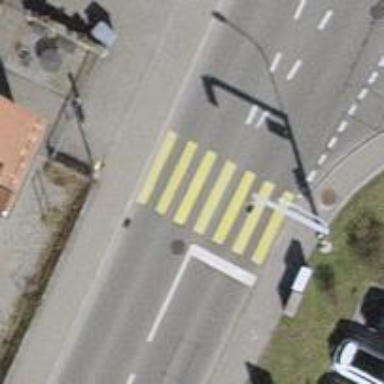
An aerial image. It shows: Zebra crossing on the road.